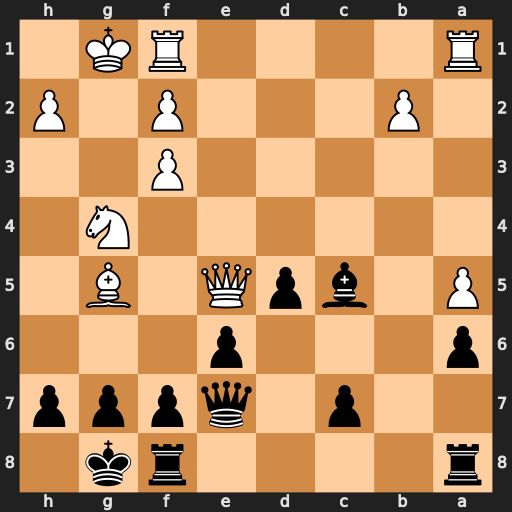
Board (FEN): r4rk1/2p1qppp/p3p3/P1bpQ1B1/6N1/5P2/1P3P1P/R4RK1
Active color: b
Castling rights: -
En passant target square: -
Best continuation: f6 Bxf6 gxf6